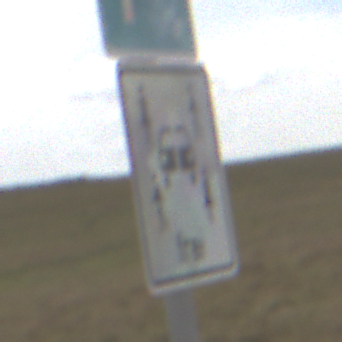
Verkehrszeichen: CarsharingfahrzeugeFrei
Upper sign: Parken
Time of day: Midday
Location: Outdoor (Nature)
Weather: PartlyCloudy
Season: NotSpecified
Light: Natural